Question: Eclipse seems to be crashing all the time since I've upgraded to the Mac OS X Lion. The error I keep getting is stackoverflow.

I am using eclipse version: 1.3.1.20100916-1202 and have an open Android project at the moment of the crash. Where do I find the log file? What could be causing the crash?
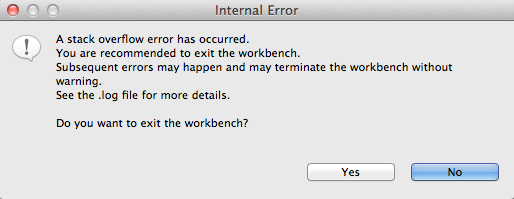
Answer: I don't know enough about what has changed in Lion to determine the cause of the crash. But, here's how to find the logfile:
- - - -